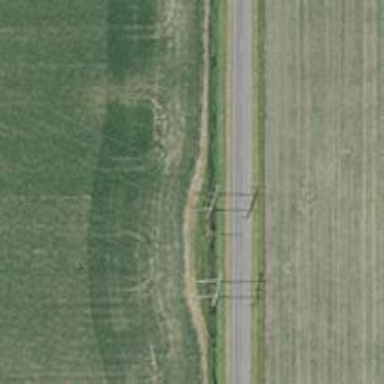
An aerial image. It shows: H-frame designed tower for power lines.